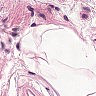
Metastatic tissue present: no